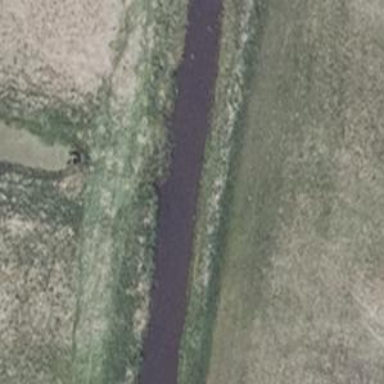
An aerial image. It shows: Culvert tunnel.